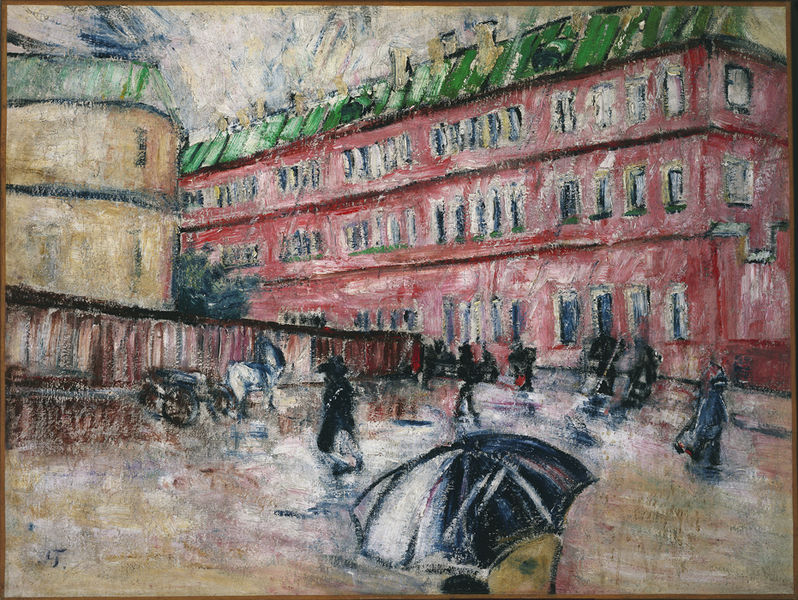
Titel: Red Houses in Moscow, Red Houses in Moscow
Künstler: Natal'ia Sergeevna Goncharova
Standort: Amherst (Massachusetts, USA)
Institution: Mead Art Museum, Amherst College
Schlagwörter: blue, men, oil, people, red, white, window, women, black, figures, france, green, old, painting, windows, woman, paris, sad, clouds, man, sky, building, house, roof, street, impressionism, sketch, walking, storm, wet, wind, cart, square, facade, large, pastel, rain, carriage, degas, horse, wagon, paint, urban, raining, rainy, umbrella, pastels, moscow, curve, loose, acrylic, curved, pluie, damp, dark weather, waggon